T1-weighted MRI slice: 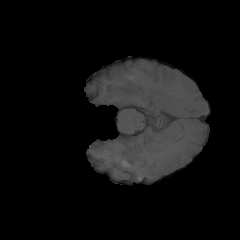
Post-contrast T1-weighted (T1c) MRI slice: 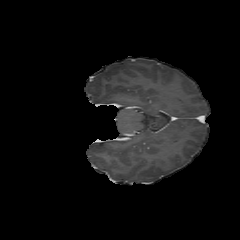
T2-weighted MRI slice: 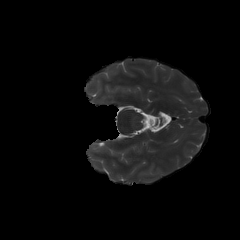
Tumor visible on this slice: no